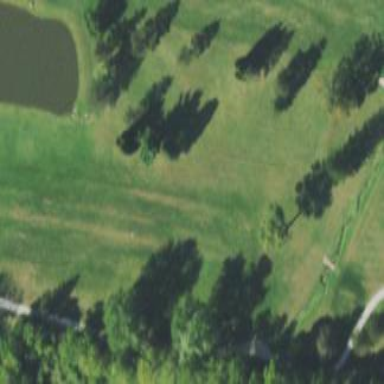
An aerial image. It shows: Scenic golf fairway.